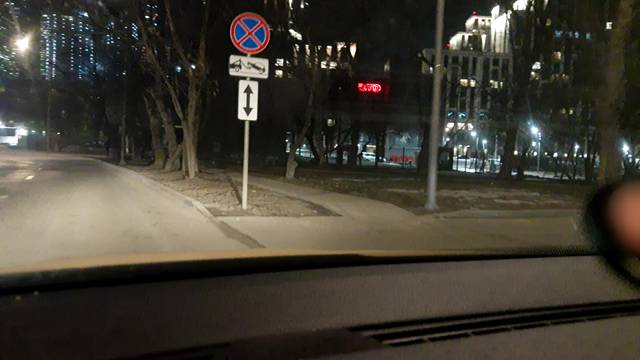
Region: Russia
Coordinates: 55.756, 37.548